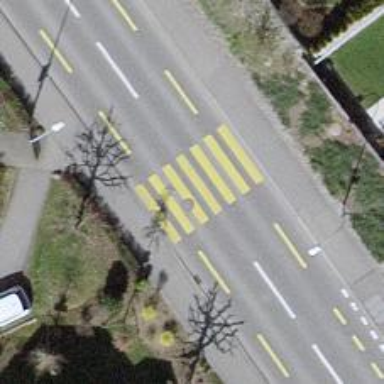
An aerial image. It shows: Uncontrolled zebra crossing with notable zebra markings.